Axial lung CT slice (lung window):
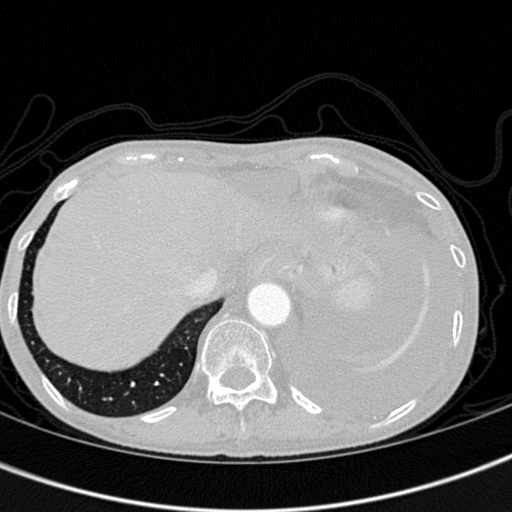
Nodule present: no